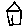
Label: house